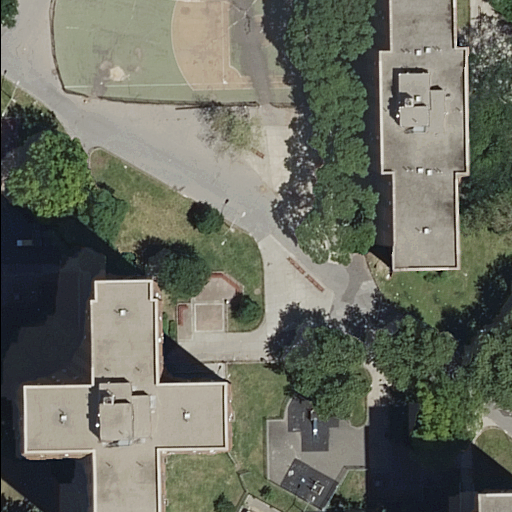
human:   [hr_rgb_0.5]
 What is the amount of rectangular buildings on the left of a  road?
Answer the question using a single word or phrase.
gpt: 0

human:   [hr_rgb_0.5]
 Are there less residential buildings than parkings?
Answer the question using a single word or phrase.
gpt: no

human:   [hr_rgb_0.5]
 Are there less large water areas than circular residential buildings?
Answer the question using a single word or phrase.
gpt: no

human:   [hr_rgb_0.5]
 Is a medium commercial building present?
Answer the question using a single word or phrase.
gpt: no

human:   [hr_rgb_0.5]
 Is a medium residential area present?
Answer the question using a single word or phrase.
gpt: no

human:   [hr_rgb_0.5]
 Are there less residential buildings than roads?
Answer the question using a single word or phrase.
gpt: yes

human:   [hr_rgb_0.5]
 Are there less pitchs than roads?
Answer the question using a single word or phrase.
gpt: yes

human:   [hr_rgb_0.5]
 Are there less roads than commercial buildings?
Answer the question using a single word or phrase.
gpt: no

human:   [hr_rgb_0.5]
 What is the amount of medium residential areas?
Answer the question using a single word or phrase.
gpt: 0

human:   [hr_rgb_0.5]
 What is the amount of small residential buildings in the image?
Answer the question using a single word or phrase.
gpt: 0

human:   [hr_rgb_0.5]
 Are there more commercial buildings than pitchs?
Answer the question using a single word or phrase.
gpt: no

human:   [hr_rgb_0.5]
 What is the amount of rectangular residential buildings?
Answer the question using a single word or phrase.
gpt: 1

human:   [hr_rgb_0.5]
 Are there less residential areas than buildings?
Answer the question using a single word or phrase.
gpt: yes

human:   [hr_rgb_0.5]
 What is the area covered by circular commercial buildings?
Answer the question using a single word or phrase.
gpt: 0m2

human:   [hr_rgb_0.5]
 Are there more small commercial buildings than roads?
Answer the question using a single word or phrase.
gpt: no

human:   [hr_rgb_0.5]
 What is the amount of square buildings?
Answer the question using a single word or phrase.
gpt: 0

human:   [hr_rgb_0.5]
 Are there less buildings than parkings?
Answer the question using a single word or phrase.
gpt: no

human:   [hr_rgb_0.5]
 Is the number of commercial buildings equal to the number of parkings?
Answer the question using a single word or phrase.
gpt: no

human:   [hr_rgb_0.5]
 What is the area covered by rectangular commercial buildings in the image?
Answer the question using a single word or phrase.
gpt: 0m2

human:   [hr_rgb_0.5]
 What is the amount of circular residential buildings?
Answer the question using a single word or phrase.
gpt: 0

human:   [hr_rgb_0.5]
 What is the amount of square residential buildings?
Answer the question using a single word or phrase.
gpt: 0

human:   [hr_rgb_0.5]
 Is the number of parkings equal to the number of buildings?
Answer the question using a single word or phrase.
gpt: no

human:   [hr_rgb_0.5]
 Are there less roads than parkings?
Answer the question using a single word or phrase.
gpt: no

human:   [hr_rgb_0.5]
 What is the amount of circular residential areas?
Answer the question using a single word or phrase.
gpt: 0

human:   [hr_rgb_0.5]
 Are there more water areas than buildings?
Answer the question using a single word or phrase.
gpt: no

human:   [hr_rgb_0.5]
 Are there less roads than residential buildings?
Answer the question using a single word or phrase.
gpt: no

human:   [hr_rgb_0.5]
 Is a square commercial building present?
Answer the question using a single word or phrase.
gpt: no

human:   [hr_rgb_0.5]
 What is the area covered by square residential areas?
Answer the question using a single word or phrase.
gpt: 0m2

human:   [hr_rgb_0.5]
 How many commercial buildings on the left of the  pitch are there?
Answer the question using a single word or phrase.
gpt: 0

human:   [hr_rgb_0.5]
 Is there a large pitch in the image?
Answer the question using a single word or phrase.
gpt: yes

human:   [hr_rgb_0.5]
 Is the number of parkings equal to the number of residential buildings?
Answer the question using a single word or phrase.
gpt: no

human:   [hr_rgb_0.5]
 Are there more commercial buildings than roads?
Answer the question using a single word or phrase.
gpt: no

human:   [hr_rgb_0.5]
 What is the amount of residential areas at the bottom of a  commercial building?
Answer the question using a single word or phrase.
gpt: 0

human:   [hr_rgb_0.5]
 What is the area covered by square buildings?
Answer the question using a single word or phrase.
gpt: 0m2

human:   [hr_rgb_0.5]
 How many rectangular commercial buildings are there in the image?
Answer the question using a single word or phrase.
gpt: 0

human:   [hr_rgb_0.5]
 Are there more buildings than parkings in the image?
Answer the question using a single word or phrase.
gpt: yes